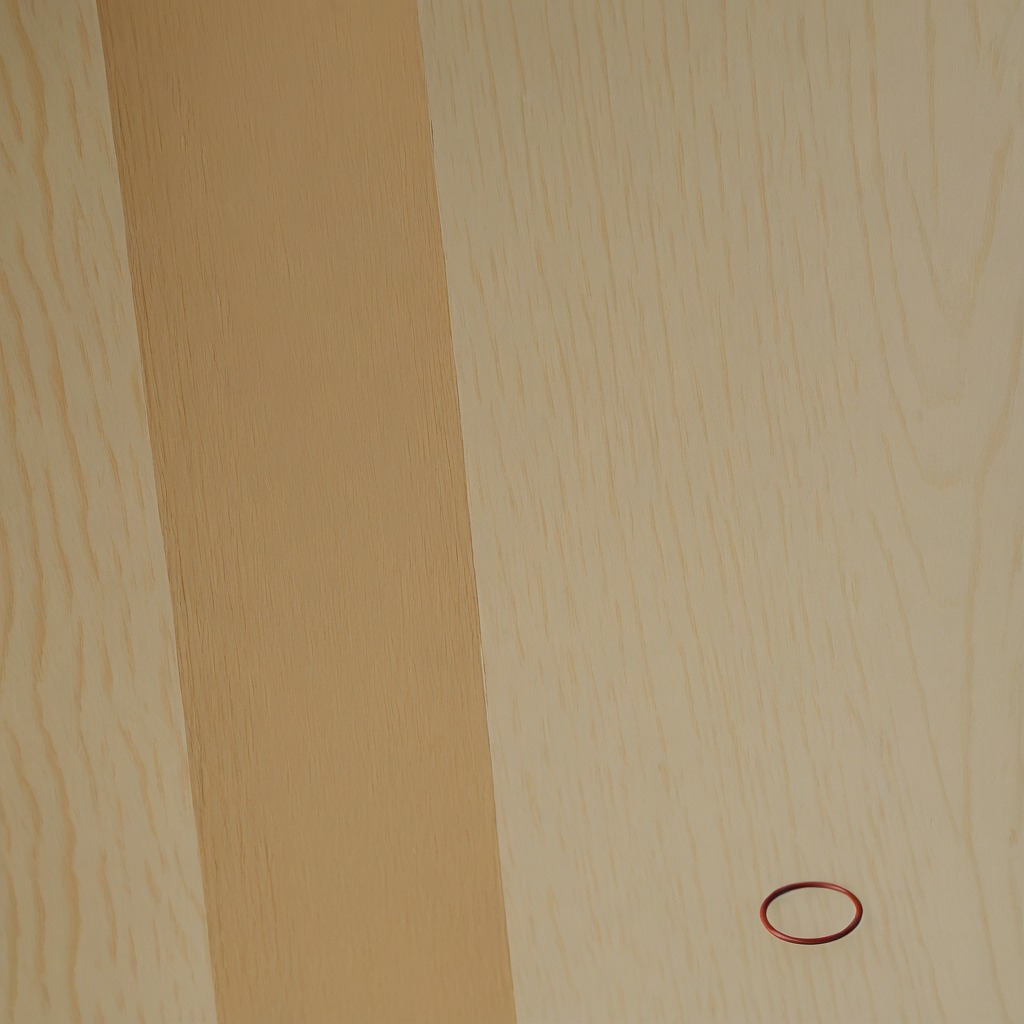
A rubber O-ring is lying on a plywood surface in a paint workshop lit by afternoon window light.